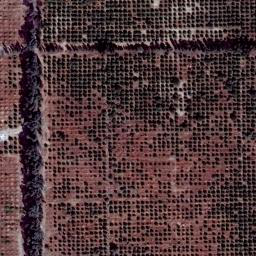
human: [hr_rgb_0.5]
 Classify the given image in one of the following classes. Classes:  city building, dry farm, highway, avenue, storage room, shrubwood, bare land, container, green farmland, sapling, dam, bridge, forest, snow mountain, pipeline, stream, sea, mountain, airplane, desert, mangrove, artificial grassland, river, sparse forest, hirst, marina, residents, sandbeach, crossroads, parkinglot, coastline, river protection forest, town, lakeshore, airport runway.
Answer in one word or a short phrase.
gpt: dry farm